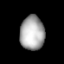
Tissue: lung
Cell type: Epithelial cells
Senescence score: 0.2392
Nuclear area (px): 816
Mean DAPI intensity: 169.67